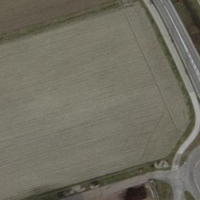
EUNIS habitat code: 52
Species observed at this site:
Neottia ovata